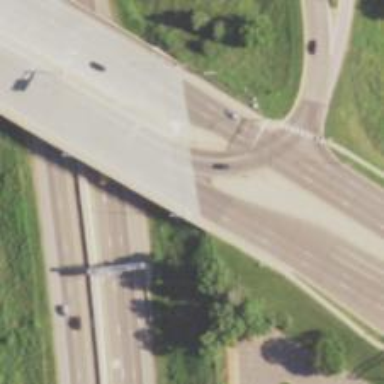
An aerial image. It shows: Trunk road bridge.